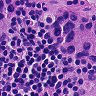
Metastatic tissue present: yes